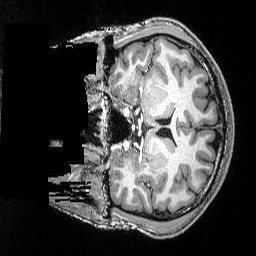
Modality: T1w
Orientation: coronal
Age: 22
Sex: male